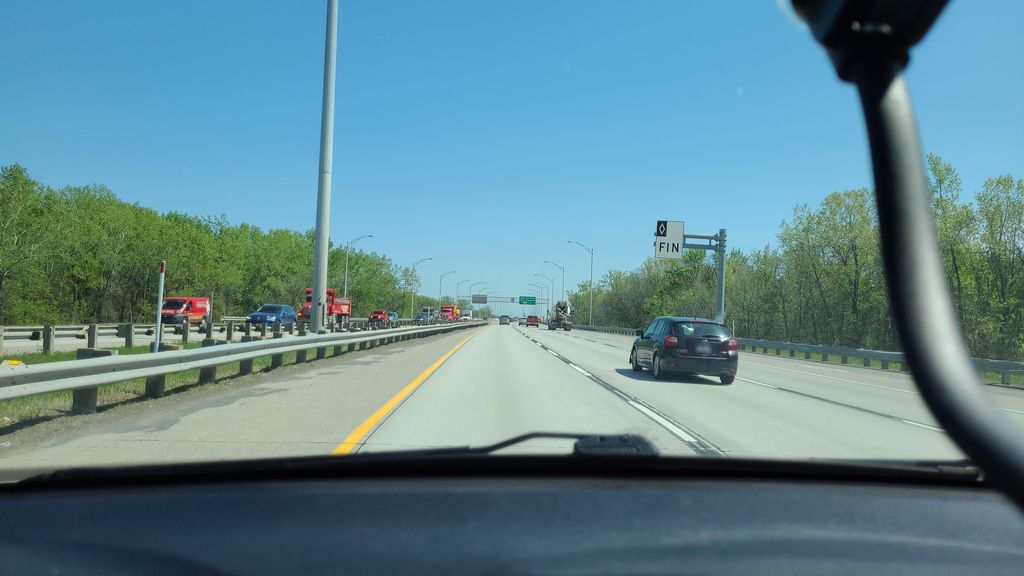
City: montreal